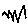
Label: zigzag